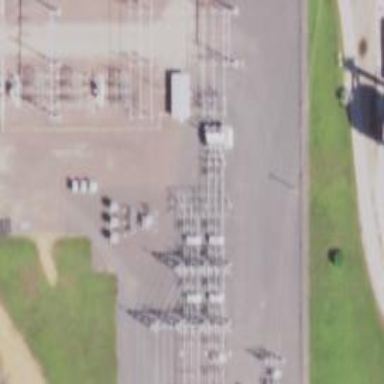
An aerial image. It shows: Switch used for power control.